Question: '''
SELECT A_NAME,
ROUND(CASE
WHEN M_TYPE_CODE = 001
THEN AVG(A_PRICE)
END) AS A,
ROUND(CASE
WHEN M_TYPE_CODE = 002
THEN AVG(A_PRICE)
END) AS B
FROM PRICE
GROUP BY A_NAME, M_TYPE_CODE;
'''
When I use this the result is
'''
A_NAME i A i B i
Apple i(null) i 3313 i
Apple i 3000 i (null) i
Grape i(null) i 5020 i
Grape i 3140 i (null) i
...
'''
so I thought it would group A_NAME into one, but instead ii came out to two different row with null how can i remove null and combine into one?

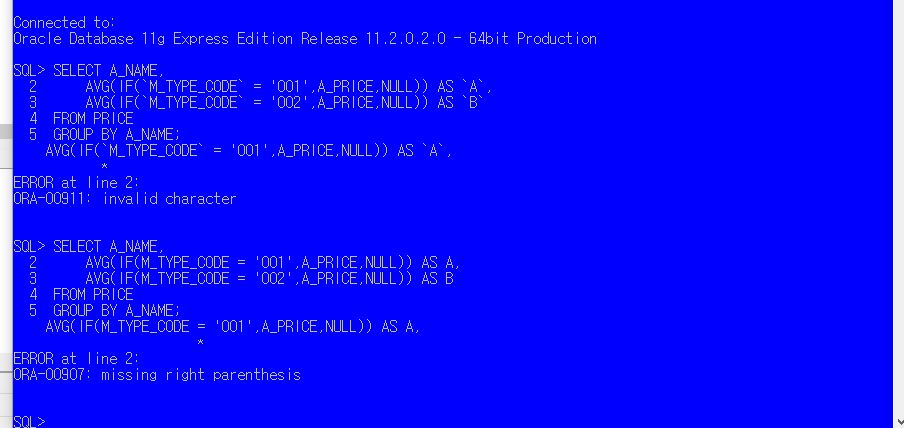
Answer: Not sure if the AVG and coalese will give you the desired results though.
'''
SELECT A_NAME
, ROUND(AVG(CASE WHEN M_TYPE_CODE = '001' THEN coalesce(A_PRICE,0) END)) AS A
, ROUND(AVG(CASE WHEN M_TYPE_CODE = '002' THEN coalesce(A_PRICE,0) END)) AS B
FROM PRICE
GROUP BY A_NAME;
'''
or maybe this depending on what you're trying to accomplish for avg.
'''
SELECT A_NAME
, ROUND(AVG(CASE WHEN M_TYPE_CODE = '001' THEN A_PRICE END)) AS A
, ROUND(AVG(CASE WHEN M_TYPE_CODE = '002' THEN A_PRICE END)) AS B
FROM PRICE
GROUP BY A_NAME;
'''